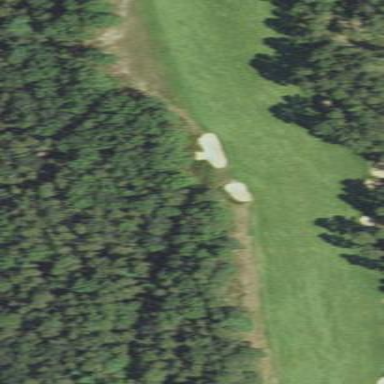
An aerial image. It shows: Area with grass used as rough in golf course.